Echo time (TE): 2.2 ms
Repetition time (TR): 4.4 ms
Flip angle: 110 degrees
Bandwidth: 725 Hz
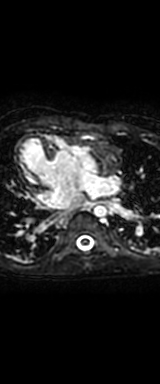
Patient age (years): 2
Disease severity: severe
Diagnoses: ASD|DLoopTGA|Glenn|Heterotaxy|LeftCentralIVC|PAAtresiaOrMPAStump|VSD
Cardiac structures present: LV (left ventricle), RV (right ventricle), LA (left atrium), RA (right atrium), AO (aorta), PA (pulmonary artery), SVC (superior vena cava), IVC (inferior vena cava)